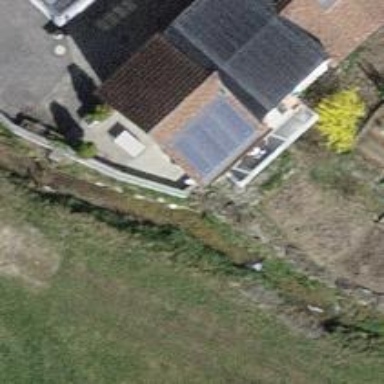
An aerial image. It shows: Solar power generator.